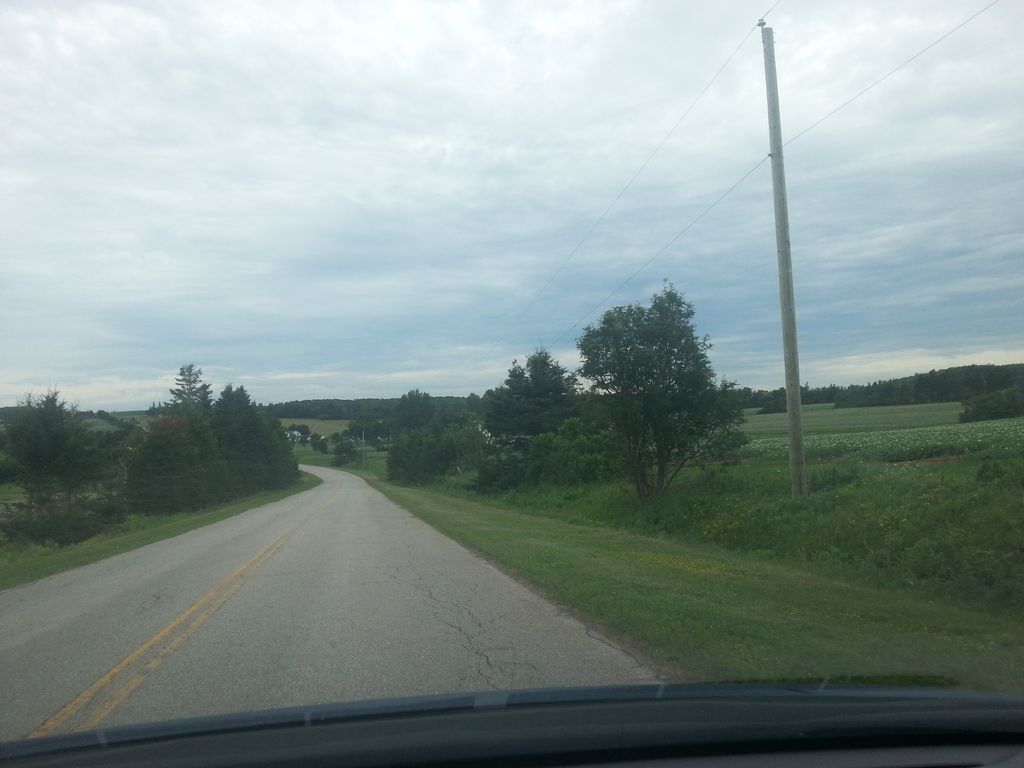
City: charlottetown